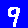
Digit: 9